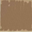
Piece: xx